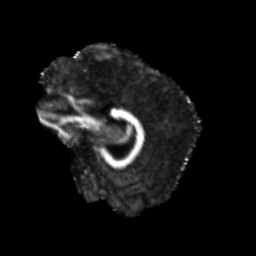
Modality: FA
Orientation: sagittal
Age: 19
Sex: female
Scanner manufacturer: siemens
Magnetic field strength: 3 T
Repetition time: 3.5 s
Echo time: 0.125 s